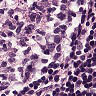
Metastatic tissue present: no